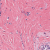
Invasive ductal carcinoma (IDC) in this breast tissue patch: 0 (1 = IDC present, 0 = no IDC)